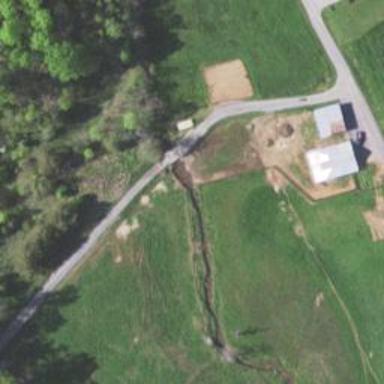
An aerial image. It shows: Culvert tunnel.